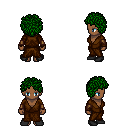
a pixel art fantasy rpg character, female body template, human, dark skin, brown robe, teal pants, green curly afro hairstyle, cloth bracers, black shoes, four views (front, back, left, right), 2x2 character sprite sheet, small pixel art, hard edges, no anti-aliasing